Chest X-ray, AP view. Patient: 52 years old, sex F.
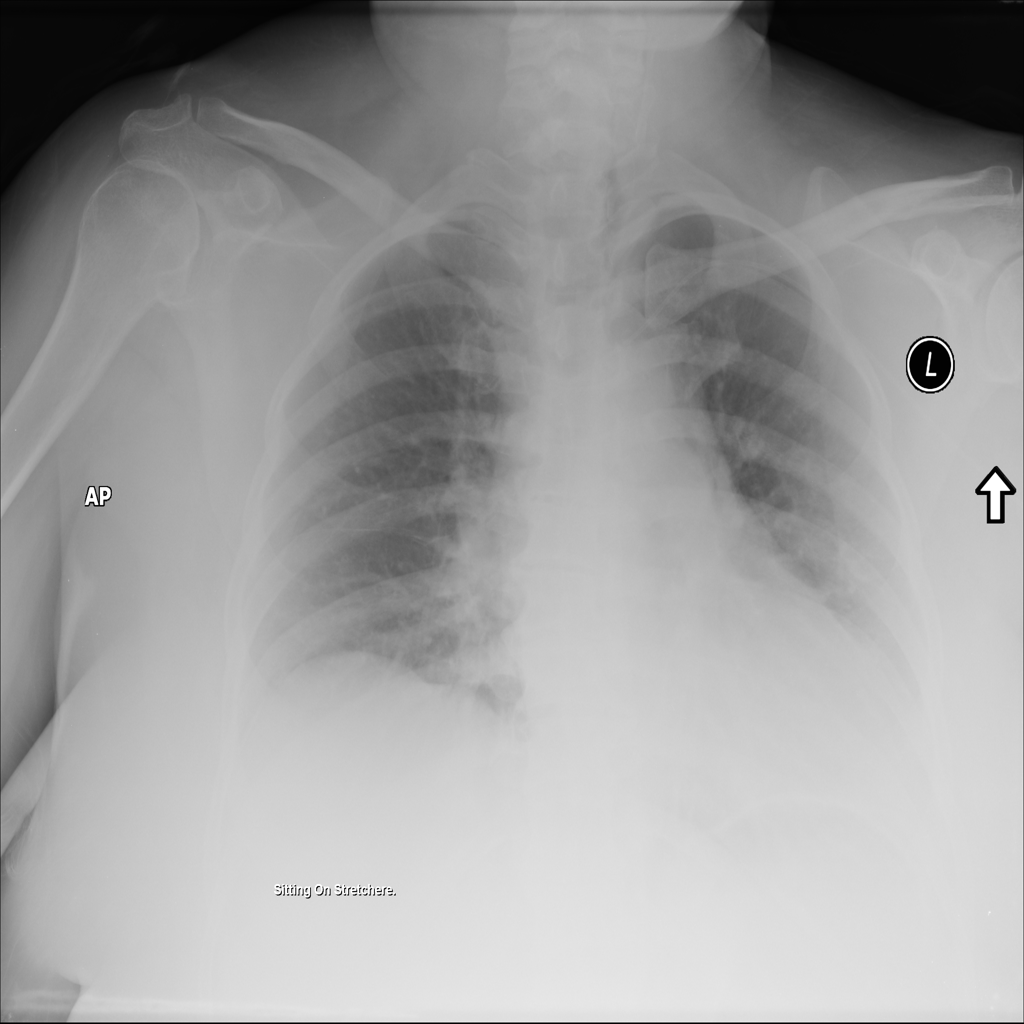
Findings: No Finding